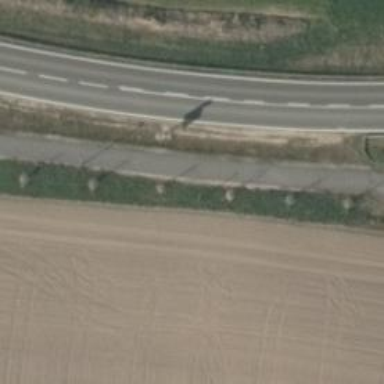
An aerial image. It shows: Asphalt path.